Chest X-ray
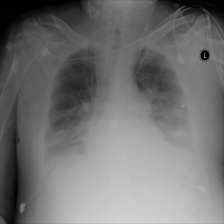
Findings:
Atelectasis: negative
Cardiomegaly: negative
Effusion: positive
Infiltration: negative
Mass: negative
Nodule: negative
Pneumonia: negative
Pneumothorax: negative
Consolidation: negative
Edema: negative
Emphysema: negative
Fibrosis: negative
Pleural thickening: negative
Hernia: negative